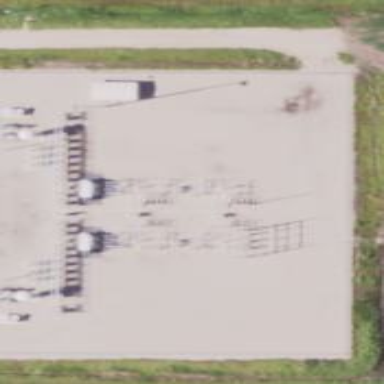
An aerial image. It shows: Switch used for power control.